Aerial crown-view tile of a tropical tree (Barro Colorado Island, Panama), acquired 20241216:
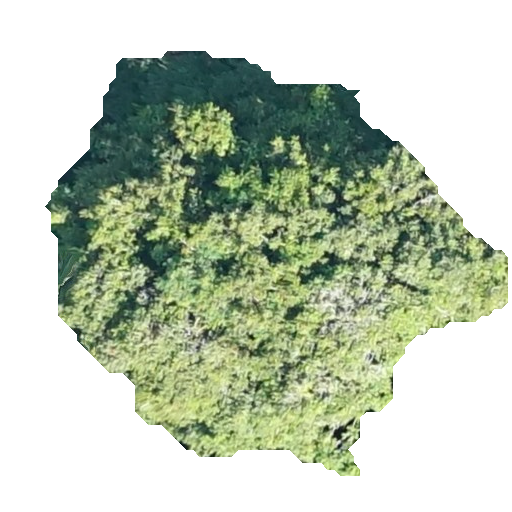
Species: Protium stevensonii
GBIF accepted scientific name: Tetragastris panamensis
Crown area: 183.123 m²